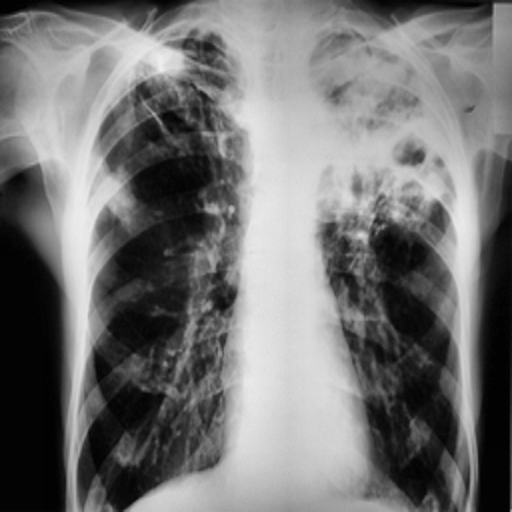
Finding: TUBERCULOSIS